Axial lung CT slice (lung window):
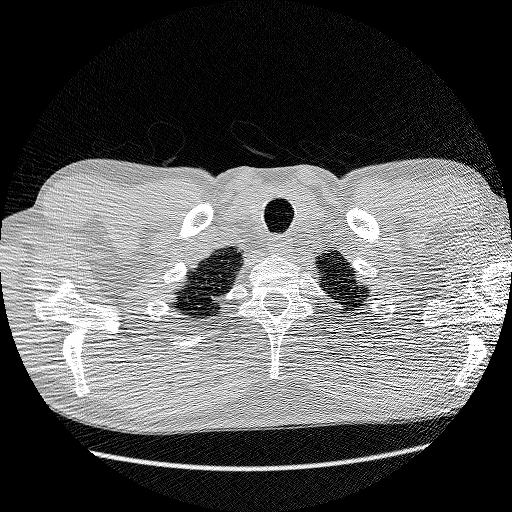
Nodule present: no